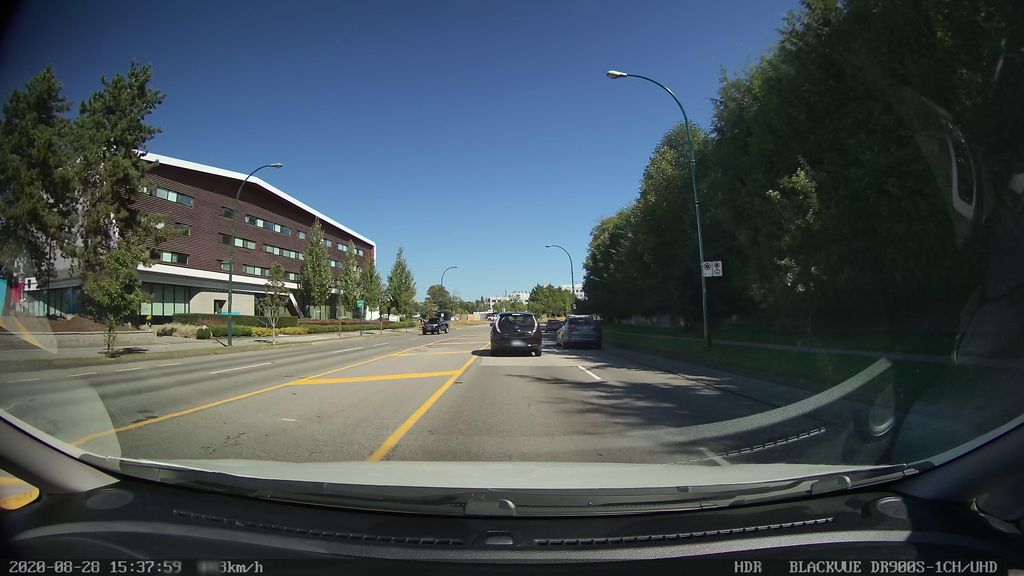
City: vancouver